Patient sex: M
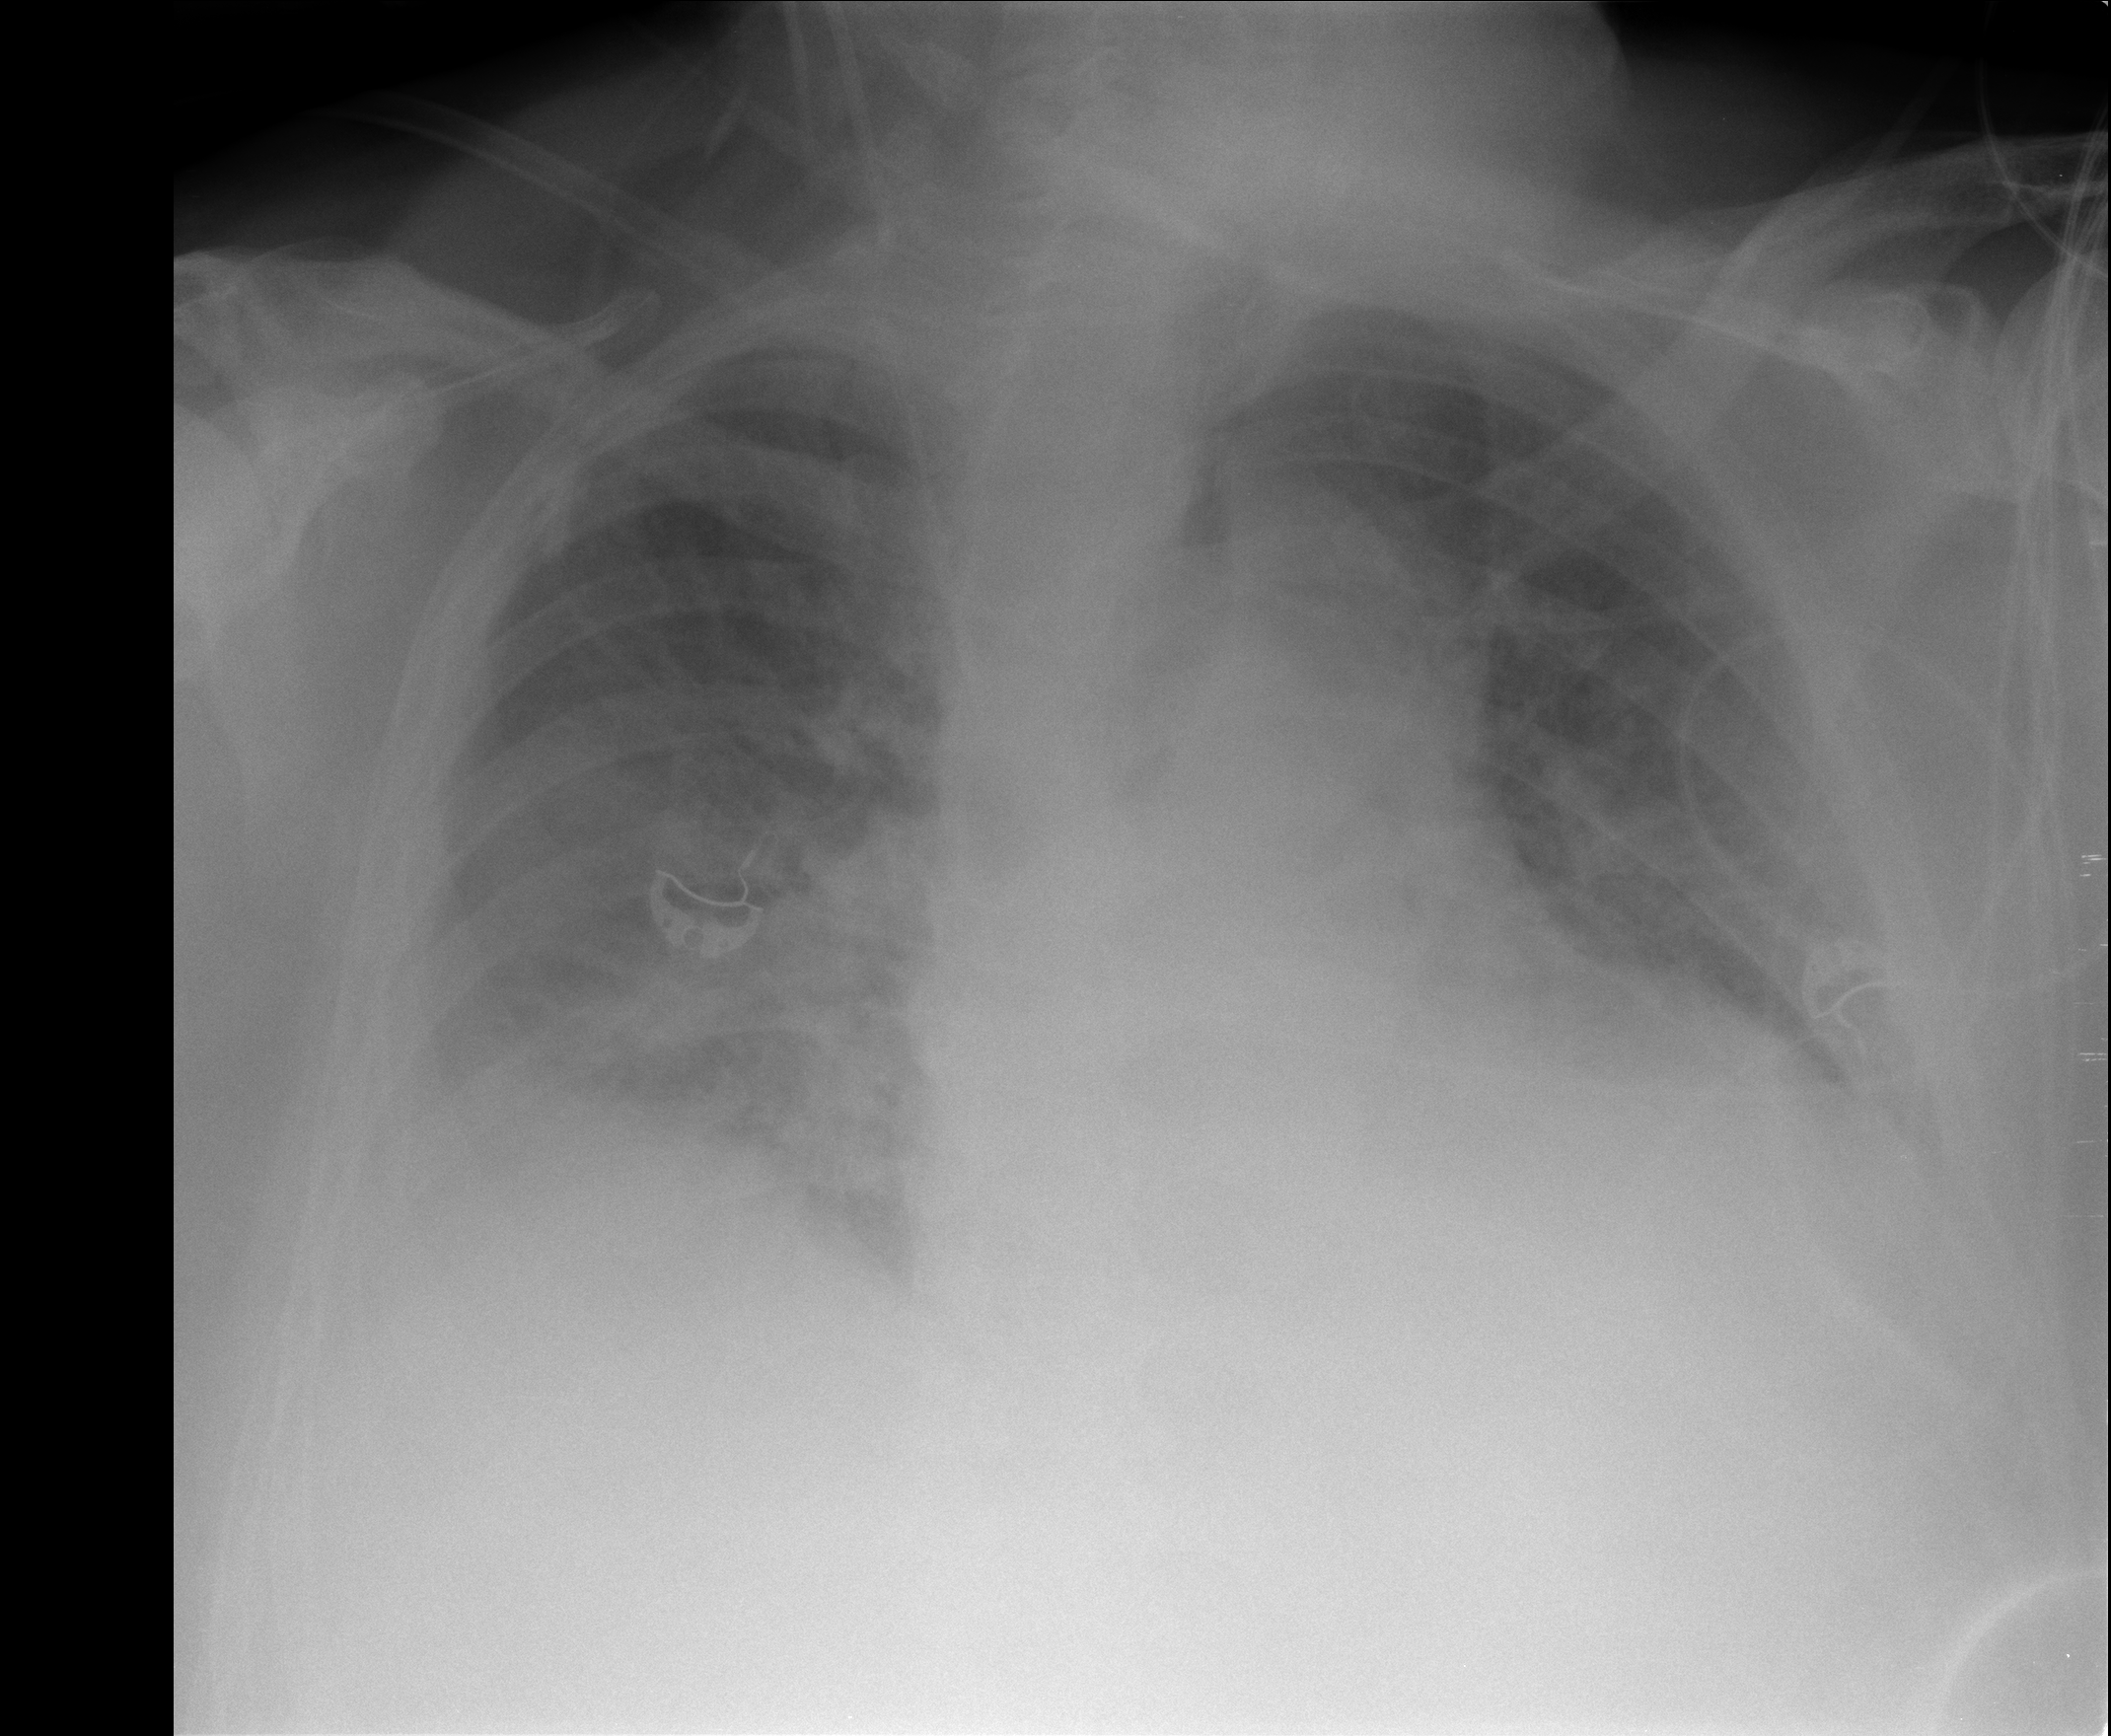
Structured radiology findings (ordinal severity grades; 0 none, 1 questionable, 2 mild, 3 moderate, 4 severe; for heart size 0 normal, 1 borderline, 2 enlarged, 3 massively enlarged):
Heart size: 0
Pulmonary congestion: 2
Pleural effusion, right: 2
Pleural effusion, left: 2
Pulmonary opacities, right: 2
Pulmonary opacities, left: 0
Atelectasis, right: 2
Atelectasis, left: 2